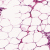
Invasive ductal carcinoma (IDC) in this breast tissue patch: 0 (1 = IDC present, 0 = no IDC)